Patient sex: F
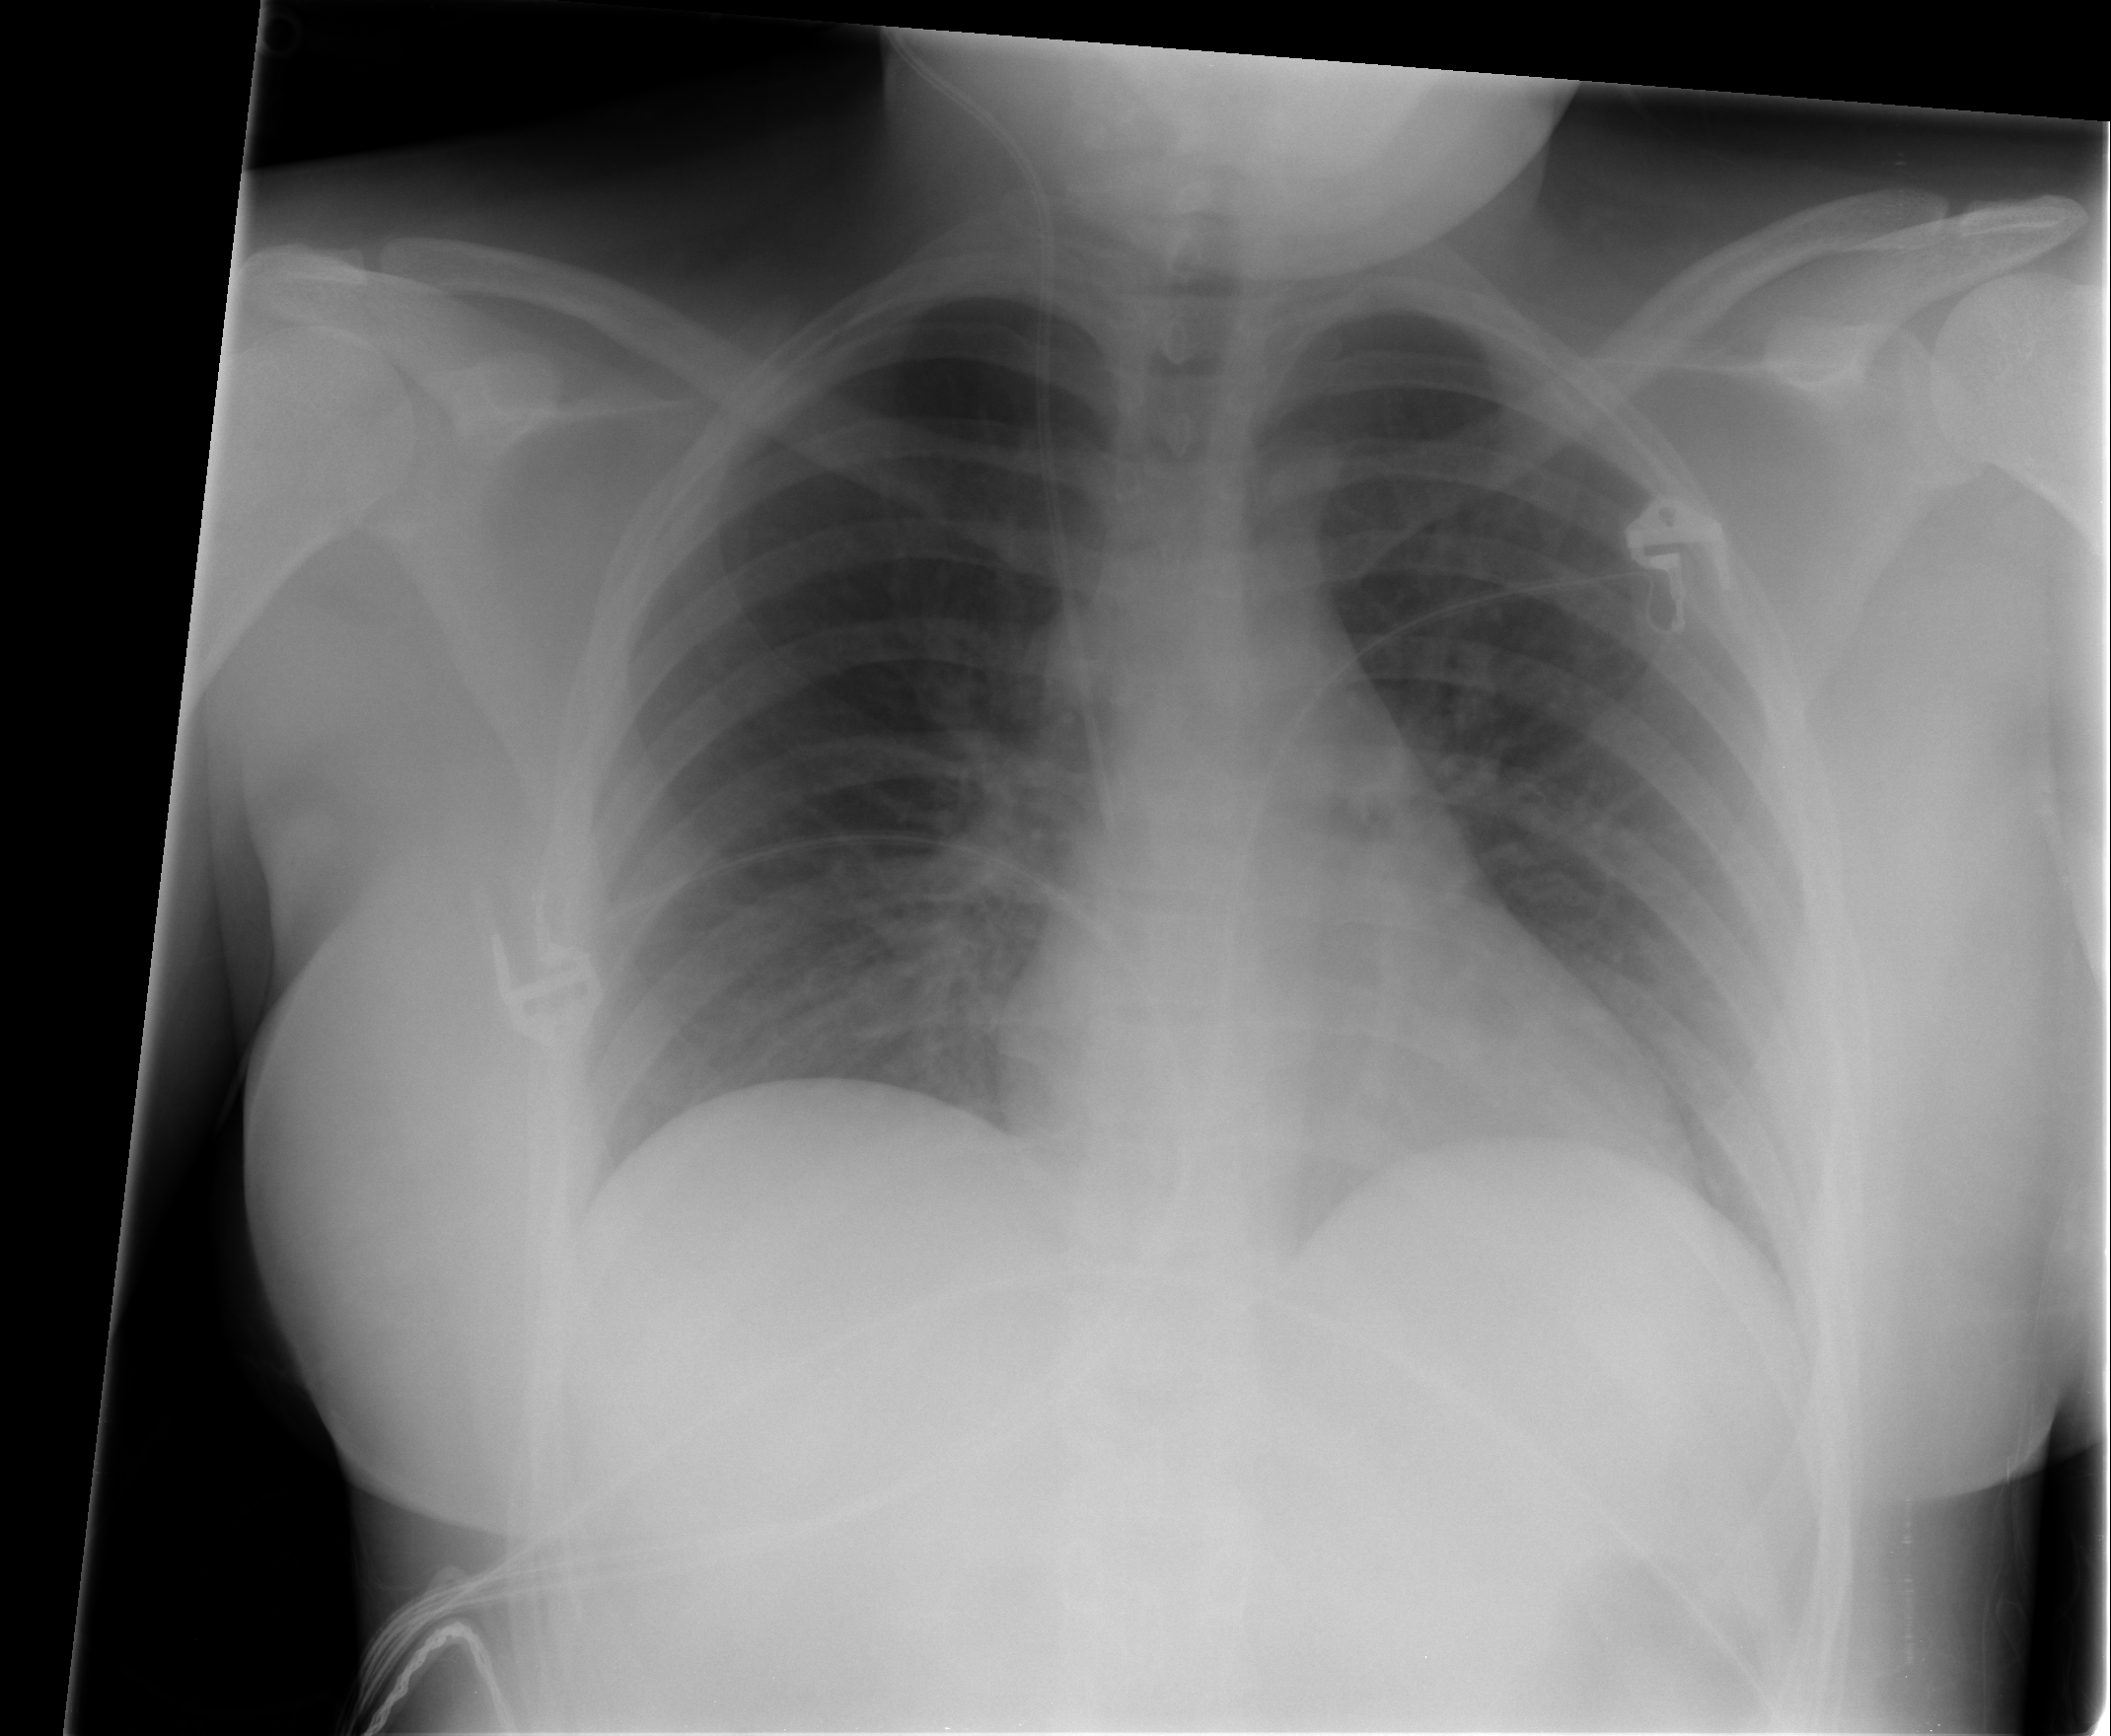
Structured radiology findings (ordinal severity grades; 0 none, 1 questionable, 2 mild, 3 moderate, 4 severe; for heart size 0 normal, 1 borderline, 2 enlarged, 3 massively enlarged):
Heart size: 0
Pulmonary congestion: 0
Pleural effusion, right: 0
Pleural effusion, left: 0
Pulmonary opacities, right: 0
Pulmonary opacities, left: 0
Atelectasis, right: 2
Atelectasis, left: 1